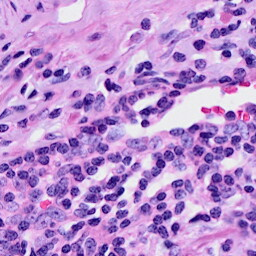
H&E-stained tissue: Cervix